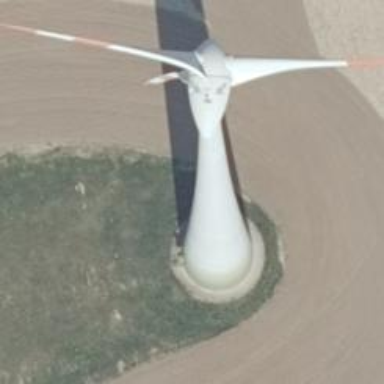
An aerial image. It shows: Wind power generator.